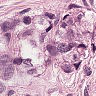
Metastatic tissue present: yes